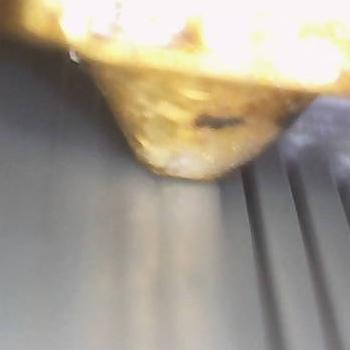
Flow rate: 235%